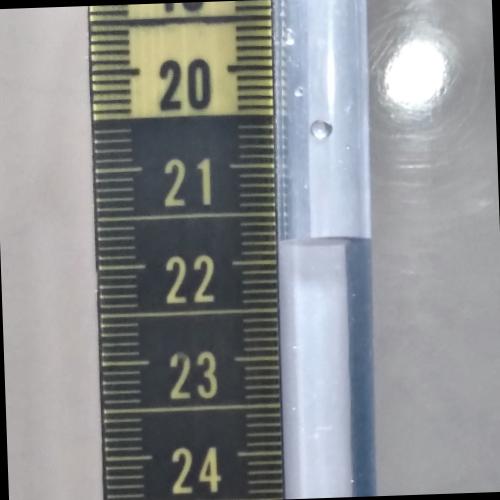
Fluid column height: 21.8 cm